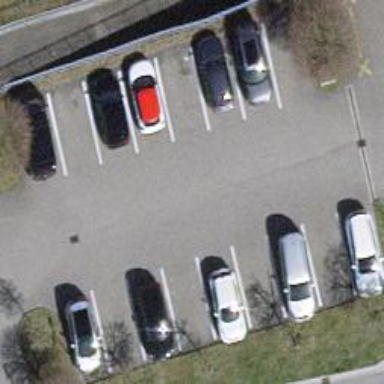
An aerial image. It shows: Parking area with surface.